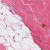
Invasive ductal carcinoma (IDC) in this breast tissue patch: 0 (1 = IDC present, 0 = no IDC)